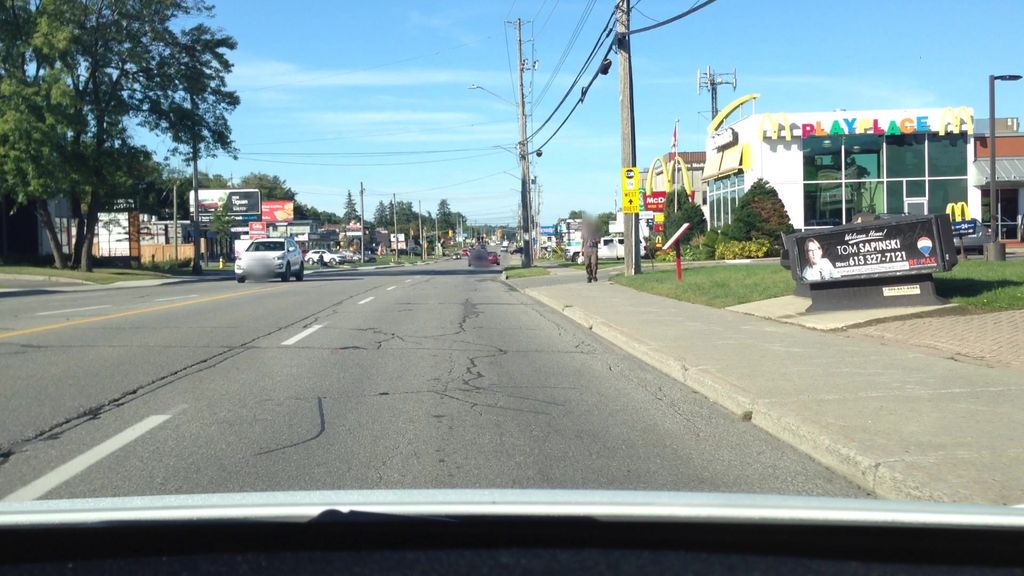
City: ottawa-gatineau